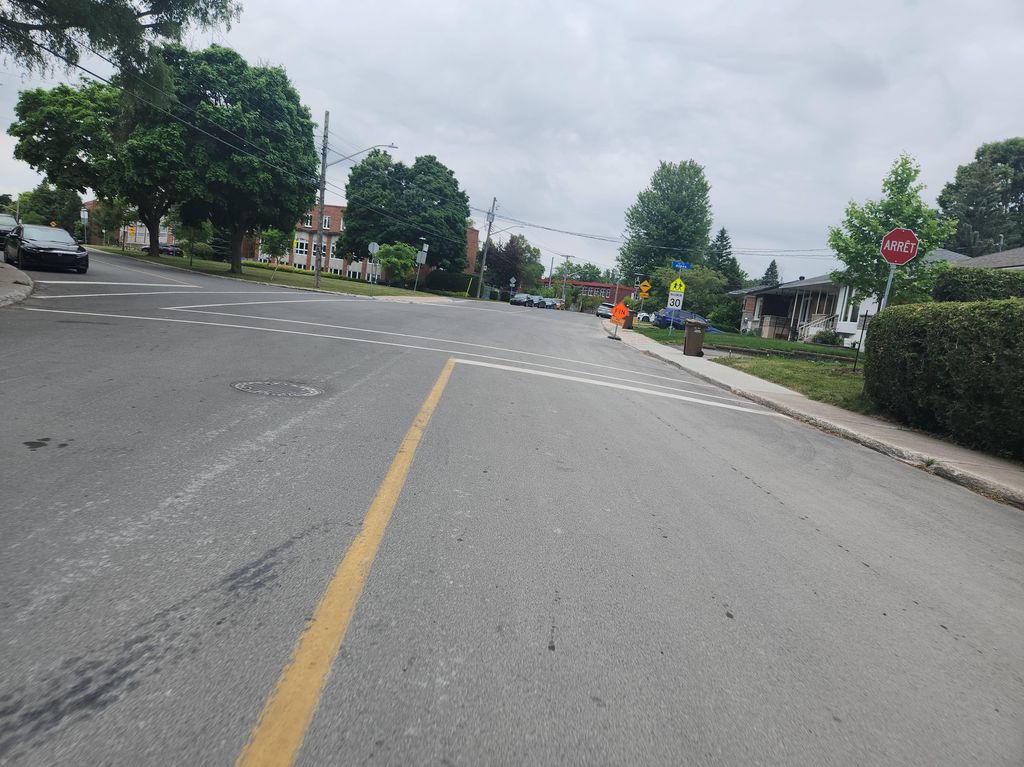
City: montreal